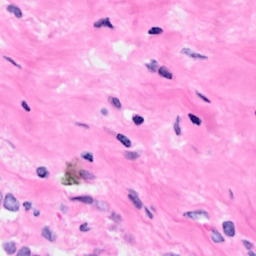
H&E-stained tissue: Breast